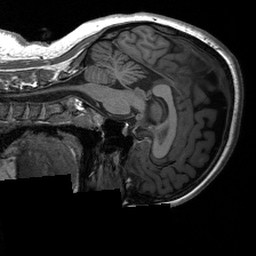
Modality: T1w
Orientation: sagittal
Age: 25
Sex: female
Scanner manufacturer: siemens
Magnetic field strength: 3 T
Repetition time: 2.3 s
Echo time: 0.00233 s